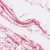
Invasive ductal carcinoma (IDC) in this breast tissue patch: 0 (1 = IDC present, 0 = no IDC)